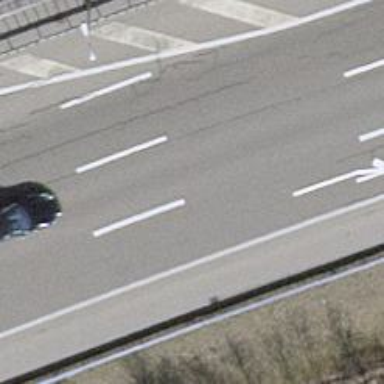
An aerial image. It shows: Asphalt motorway.